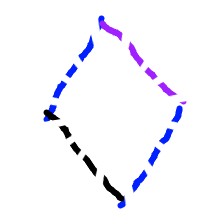
Shape: rhombus